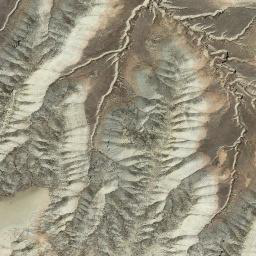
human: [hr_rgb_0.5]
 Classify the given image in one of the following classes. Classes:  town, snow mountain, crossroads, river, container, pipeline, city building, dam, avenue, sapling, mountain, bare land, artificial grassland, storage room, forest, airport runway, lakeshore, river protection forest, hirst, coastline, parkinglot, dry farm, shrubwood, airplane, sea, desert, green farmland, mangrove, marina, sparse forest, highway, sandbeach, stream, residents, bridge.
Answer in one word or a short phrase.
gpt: mountain